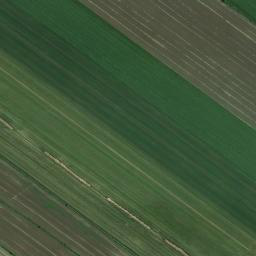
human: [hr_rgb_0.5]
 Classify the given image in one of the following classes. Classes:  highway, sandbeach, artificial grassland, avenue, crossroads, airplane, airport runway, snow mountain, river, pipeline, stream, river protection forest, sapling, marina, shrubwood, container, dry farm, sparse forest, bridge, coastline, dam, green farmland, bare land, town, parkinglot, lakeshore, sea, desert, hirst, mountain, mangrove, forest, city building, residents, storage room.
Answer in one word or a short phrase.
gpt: green farmland